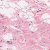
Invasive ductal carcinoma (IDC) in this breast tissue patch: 0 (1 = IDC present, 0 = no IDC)